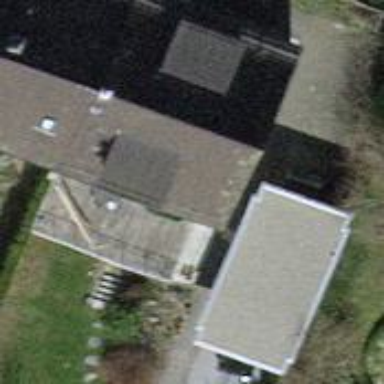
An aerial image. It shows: Building with tiled roof.